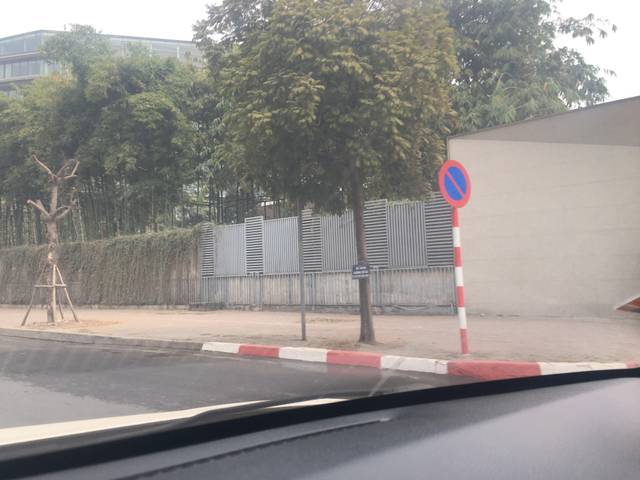
Region: Vietnam
Coordinates: 21.006, 105.783